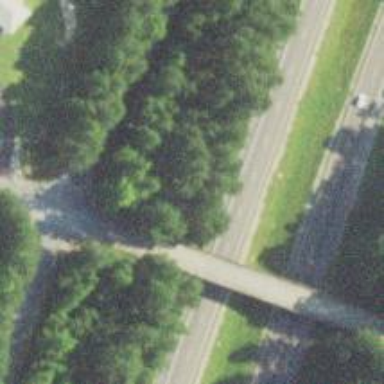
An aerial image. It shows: Residential road passing over viaduct bridge.